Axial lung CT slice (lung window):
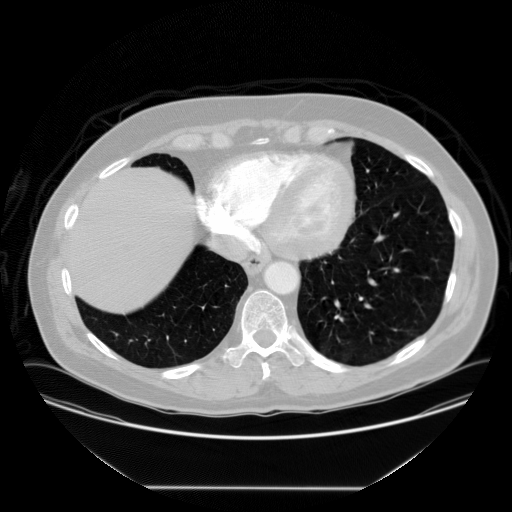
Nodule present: no